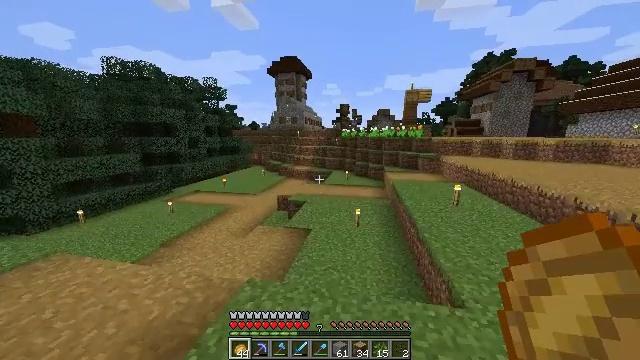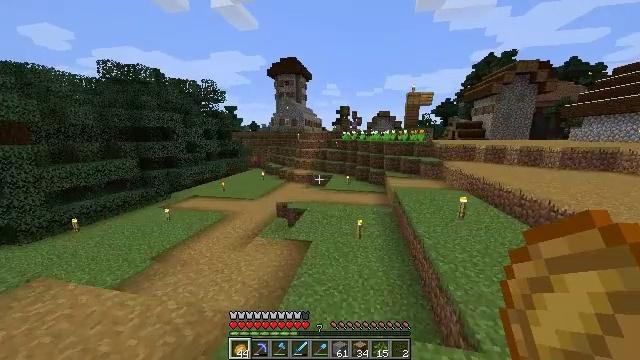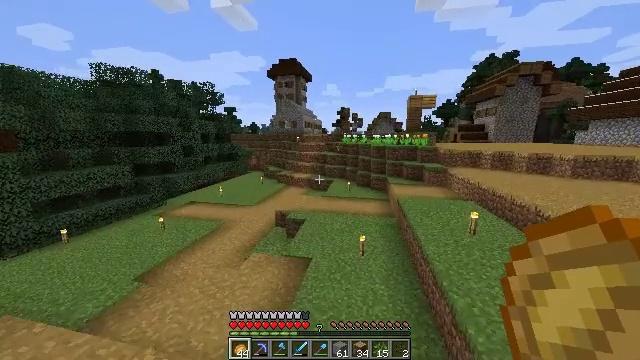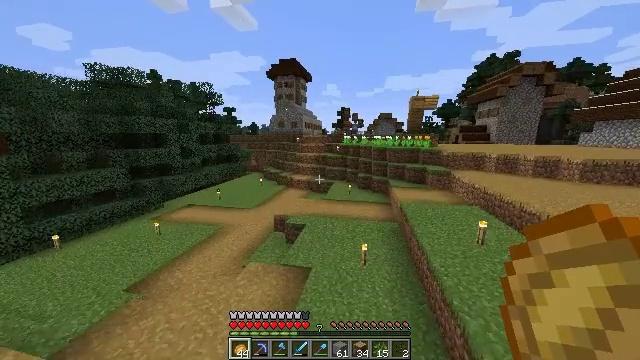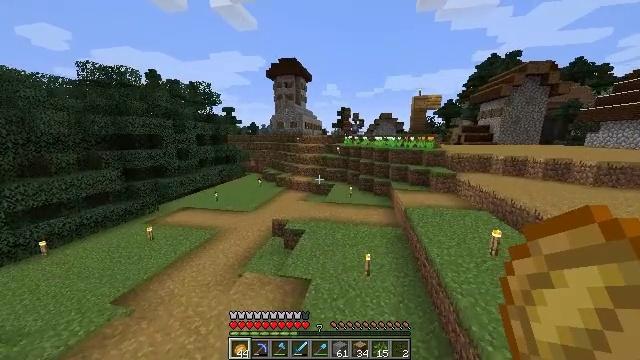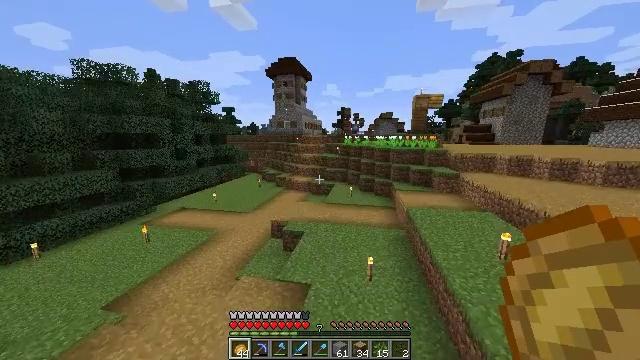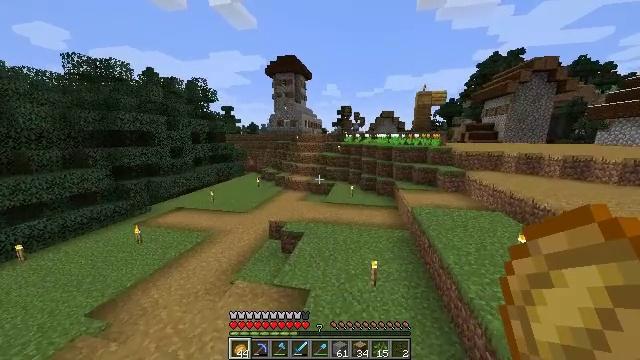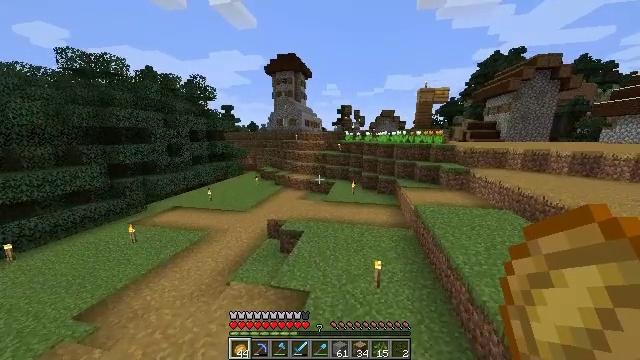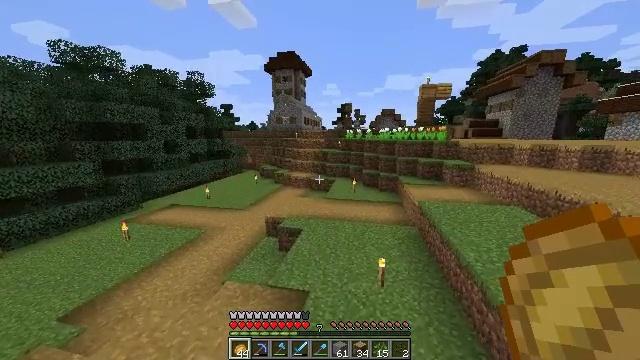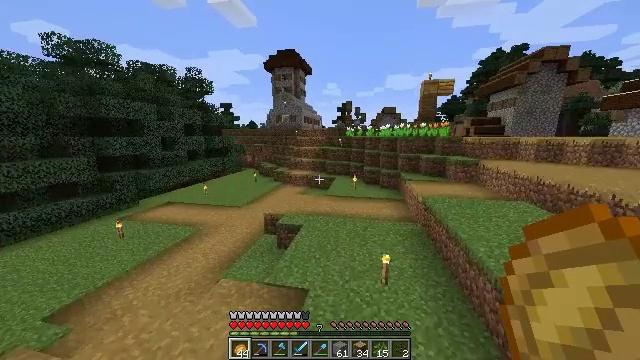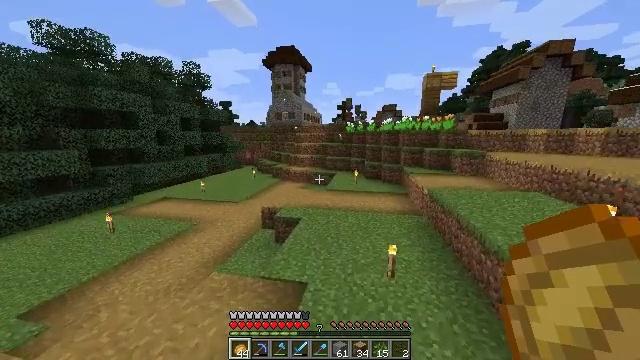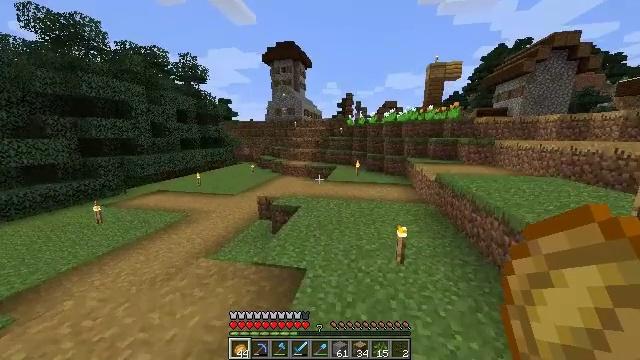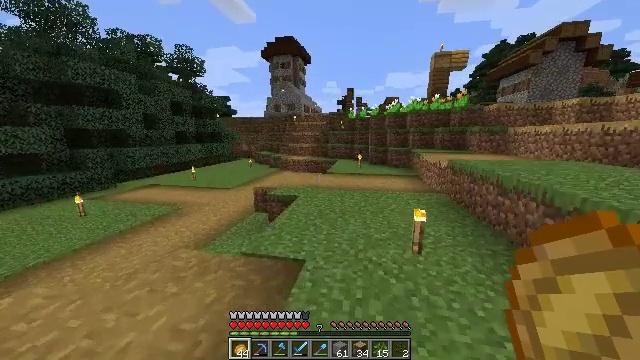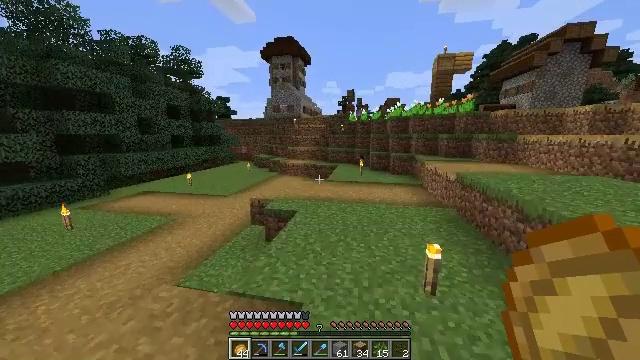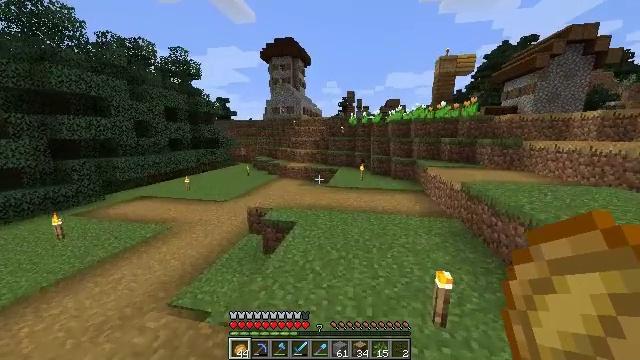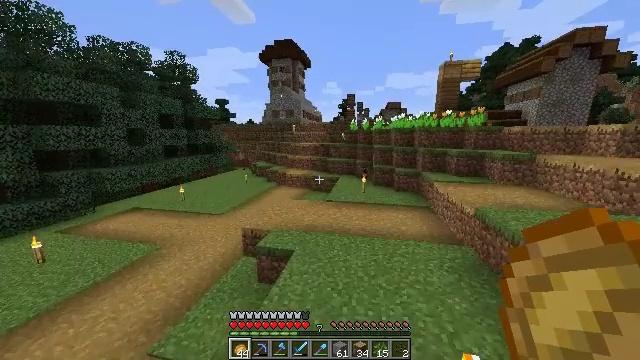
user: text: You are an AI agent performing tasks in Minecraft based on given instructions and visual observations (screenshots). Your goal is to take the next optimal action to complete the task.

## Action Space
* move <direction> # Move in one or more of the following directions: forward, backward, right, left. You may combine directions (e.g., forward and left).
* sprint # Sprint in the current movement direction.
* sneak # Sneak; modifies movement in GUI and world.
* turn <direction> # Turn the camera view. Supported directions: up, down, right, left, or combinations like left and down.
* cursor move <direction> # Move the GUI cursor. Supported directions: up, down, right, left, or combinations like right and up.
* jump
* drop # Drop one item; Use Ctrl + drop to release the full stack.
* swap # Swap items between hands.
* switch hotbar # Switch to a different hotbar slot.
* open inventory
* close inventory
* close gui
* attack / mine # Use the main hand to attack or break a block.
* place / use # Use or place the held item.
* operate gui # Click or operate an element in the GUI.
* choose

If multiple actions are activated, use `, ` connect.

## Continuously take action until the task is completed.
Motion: motion action
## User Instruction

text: Break the brewing stand to collect it.
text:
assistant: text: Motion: move forward, sprint, jump
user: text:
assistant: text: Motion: move forward, jump
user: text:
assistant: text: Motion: move forward, jump
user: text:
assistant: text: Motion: move forward, jump
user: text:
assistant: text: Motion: move forward, jump
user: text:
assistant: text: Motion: move forward, jump
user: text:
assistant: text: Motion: move forward, jump
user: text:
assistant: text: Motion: move forward, jump
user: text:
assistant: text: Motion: move forward, jump
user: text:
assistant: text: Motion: move forward, sprint, jump
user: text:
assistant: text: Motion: move forward, sprint, jump
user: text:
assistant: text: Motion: move forward, sprint, jump
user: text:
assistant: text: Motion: move forward, sprint, jump
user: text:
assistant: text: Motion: move forward, sprint, jump
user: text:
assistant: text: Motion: move forward, jump
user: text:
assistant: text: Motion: move forward, jump
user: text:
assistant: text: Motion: move forward, jump
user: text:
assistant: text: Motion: move forward, jump
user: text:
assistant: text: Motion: move forward, jump
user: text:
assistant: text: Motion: move forward, jump
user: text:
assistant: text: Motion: move forward, jump
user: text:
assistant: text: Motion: move forward, sprint, jump
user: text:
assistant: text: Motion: move forward, sprint, jump
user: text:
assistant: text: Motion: move forward, sprint, jump
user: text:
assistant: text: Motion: move forward, sprint, jump
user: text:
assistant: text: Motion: move forward, jump
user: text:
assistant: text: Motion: move forward, jump
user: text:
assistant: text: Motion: move forward, jump
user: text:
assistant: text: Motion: move forward, jump
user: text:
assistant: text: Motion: move forward, jump